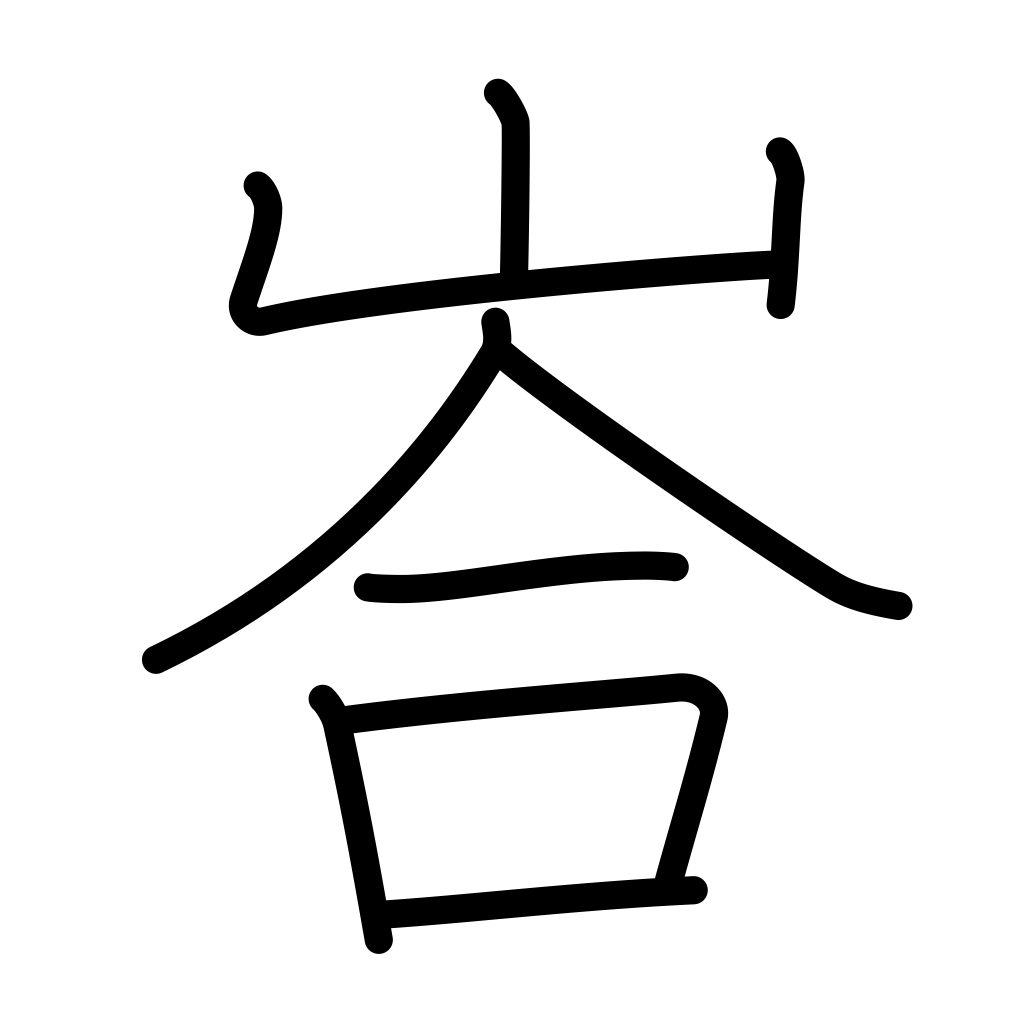
Meaning: mountain cave